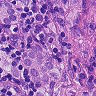
Metastatic tissue present: yes